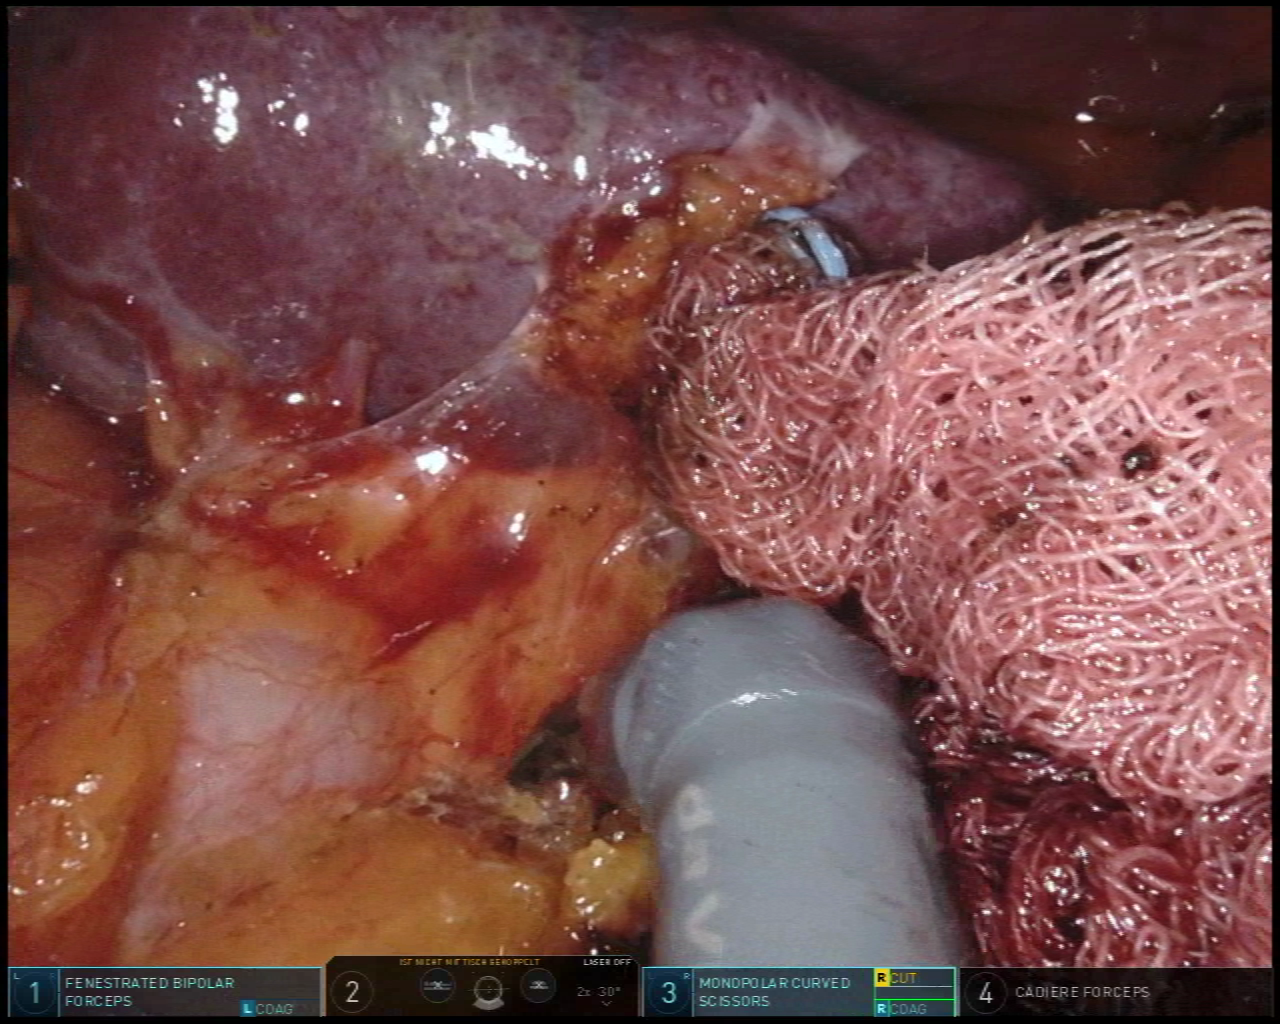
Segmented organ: stomach
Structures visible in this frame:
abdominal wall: yes
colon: no
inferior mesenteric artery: no
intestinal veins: no
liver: no
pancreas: no
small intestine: no
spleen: yes
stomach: yes
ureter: no
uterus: no
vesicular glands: no